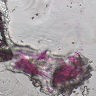
Metastatic tissue present: no